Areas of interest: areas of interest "Victory Township Wen Hua Village Primary School"
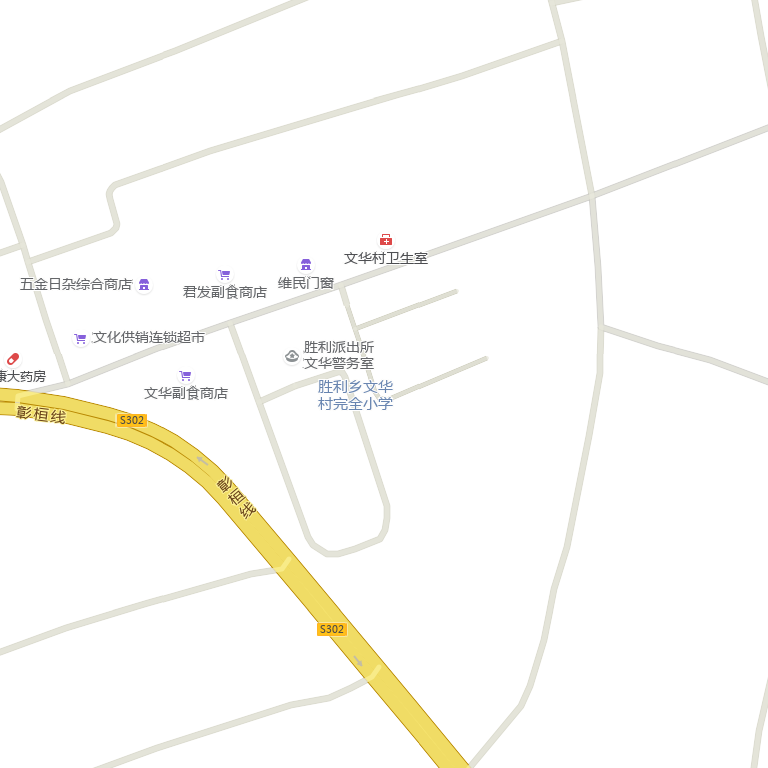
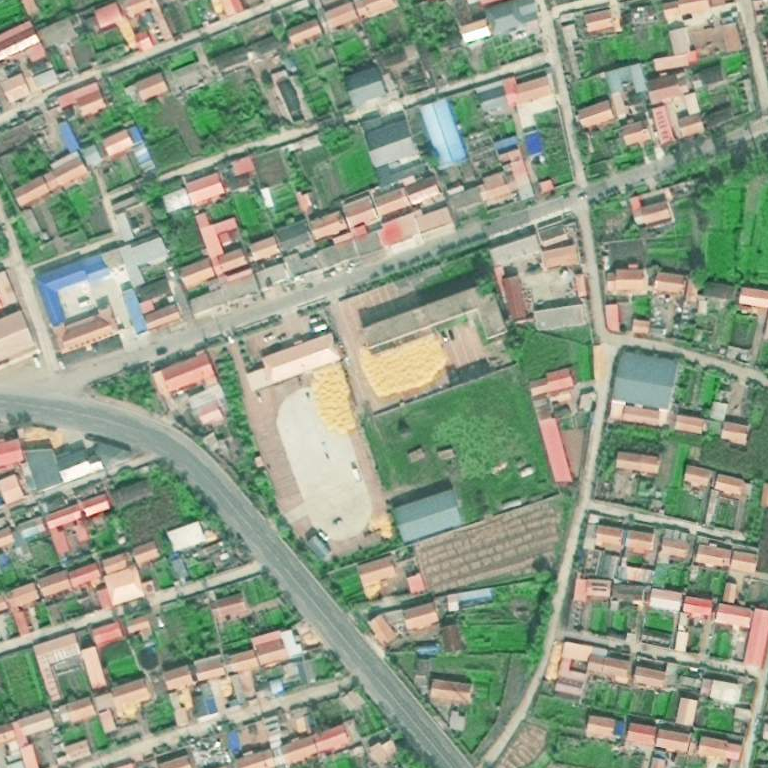